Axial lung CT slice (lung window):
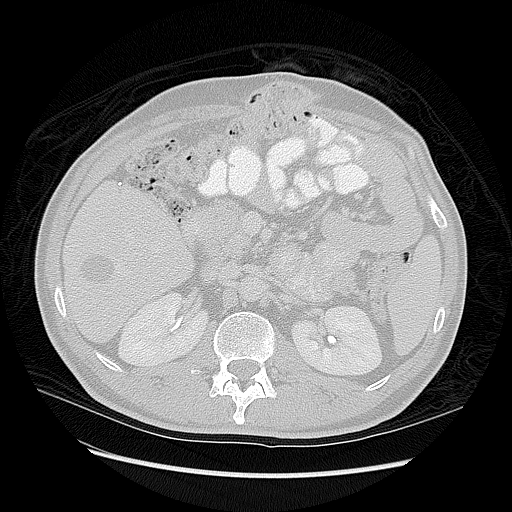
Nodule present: no